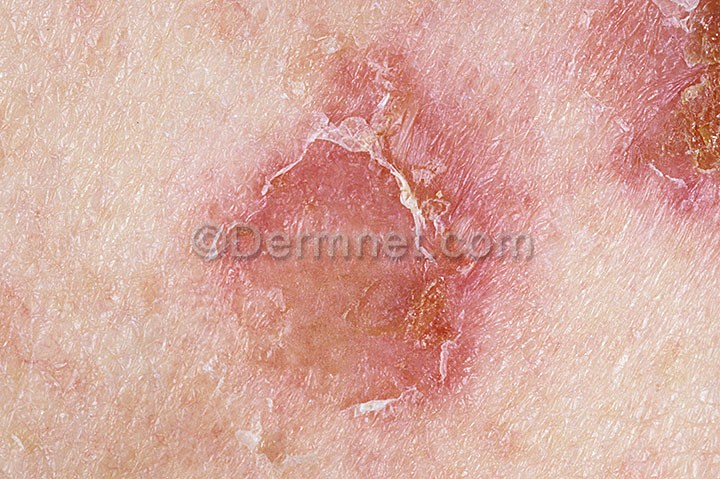
Disease: Bullous Disease Photos